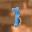
Label: 1